Question: Let us say we have a class called World. Which contains a class called Data. We also have a third class called Input. If Input.clicked(Event event, int x, int y) were to be called I would not be able to access World which means I can't access Data. How do you go about resolving this?
Another way to ask this might be: How can you access something in a method from another class that can't be changed when what you need to access is not final?
Sorry, I am having a hard time explaining this.
: The world class already exists, can't create a new one. It would be inside the Game class.
Here is a code example, not working code. More pseudo.
'''
public class World {
Data data = new Data();
Input input = new Input();
public void update(float delta) {
input.getInput();
input.makeChangesBasedOnInput();
}
public void render(float delta) {
}
}
public class Data {
public int importantNumber; // Static is not an option
// For me I have to get a user name... but same idea here
public Data() {
Random ran = new Random();
importantNumber = ran.nextInt(1000);
}
}
public class Input {
Button button = new Button();
public Input() { // passing the World class does not work, ex. public Input(World world) {
button.addListener(new ClickListener() {
@Override
public void clicked(InputEvent event, float x, float y) { // I can't add world here...
// HERE IS ISSUE
System.out.println(World.Data.importantNumber);
}
}
}
public void getInput() {
// MAGIC
}
public void makeChangesBasedOnInput() {
// MAGIC
}
}
'''
Here is another example of what I am trying to do with TextButton & ClickListener from libgdx.
statsButton is a TextButton() from libgdx.

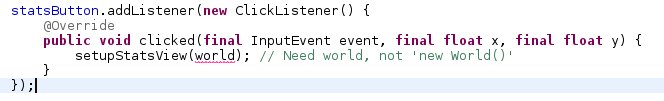
Answer: You say , well that is probably because you tried to acces a local variable from anonymous function, example:
'''
public Input(World world) {
button.addListener(new ClickListener() {
@Override
public void clicked(InputEvent event, float x, float y) {
// error: world is not final
System.out.println(world.data.importantNumber);
}
}
}
'''
this is what probably happened (if not, please let me know). In Java 8, 'world' would be 'effectivly final', but in Java 7 or earlier, you would have to declare it final explicitly, like
'''
public Input(final World world) { ... }
'''
Also a common approach is to store your world inside a field:
'''
private World world;
public Input(World world) {
this.world = world;
...
}
'''